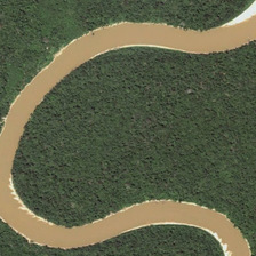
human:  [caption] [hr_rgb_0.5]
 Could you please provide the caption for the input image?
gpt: the yellow river winds through the rainforest .

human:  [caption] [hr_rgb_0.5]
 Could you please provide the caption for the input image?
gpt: The crooked yellow river divides the dense forest into two parts.

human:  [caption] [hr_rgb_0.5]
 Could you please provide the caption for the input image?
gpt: Curved Yellow rivers divide this lush forest into two parts.

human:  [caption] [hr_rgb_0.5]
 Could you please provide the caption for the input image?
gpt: The curved yellow river separates this lush forest into two parts.

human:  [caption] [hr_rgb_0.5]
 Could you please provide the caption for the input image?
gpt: Yellow River trunk road